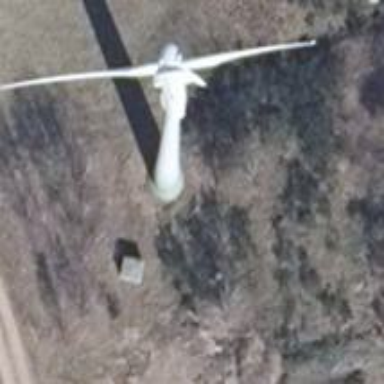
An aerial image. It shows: Wind-powered generator.